Question: I really don't know how it is possible but I am checking two files for their MD5 hashes, so I can determine if they are the same or not.
The problem is that the local file (the file stored in the app bundle) gives the correct value and the one stored on online server is giving bad value. However, if I check the md5 of the online file in Terminal on Mac, or by some internet tool, it gives the correct value.
How is this possible?
This is basically what I am doing.
'''
NSData *currencyData = [NSData dataWithContentsOfURL:[NSURL URLWithString:@"http://www.iworldtip.com/appl/texts/files/CountryCurrency.plist"]];
NSData *localCurrencyData = [NSData dataWithContentsOfFile:[[NSBundle mainBundle] pathForResource:@"CountryCurrency" ofType:@"plist"]];
NSString *currencyDataHashValue = [currencyData md5];
NSString *localCurrencyDataHashValue = [localCurrencyData md5];
if (![currencyDataHashValue isEqual:localCurrencyDataHashValue]) {
NSLog(@"Saving new version of currency plist
%@ - %@", currencyDataHashValue, localCurrencyDataHashValue);
...
...
'''
Here is the output:

---
This is the md5 extension which I am using (found somewhere online):
.h file:
'''
@interface NSString (MyExtensions)
- (NSString *) md5;
@end
@interface NSData (MyExtensions)
- (NSString*)md5;
@end
'''
.m file:
'''
#import "md5Extension.h"
#import <CommonCrypto/CommonDigest.h>
@implementation NSString (MyExtensions)
- (NSString *) md5
{
const char *cStr = [self UTF8String];
unsigned char result[16];
CC_MD5( cStr, strlen(cStr), result ); // This is the md5 call
return [NSString stringWithFormat:
@"%02x%02x%02x%02x%02x%02x%02x%02x%02x%02x%02x%02x%02x%02x%02x%02x",
result[0], result[1], result[2], result[3],
result[4], result[5], result[6], result[7],
result[8], result[9], result[10], result[11],
result[12], result[13], result[14], result[15]
];
}
@end
@implementation NSData (MyExtensions)
- (NSString*)md5
{
unsigned char result[16];
CC_MD5( self.bytes, self.length, result ); // This is the md5 call
return [NSString stringWithFormat:
@"%02x%02x%02x%02x%02x%02x%02x%02x%02x%02x%02x%02x%02x%02x%02x%02x",
result[0], result[1], result[2], result[3],
result[4], result[5], result[6], result[7],
result[8], result[9], result[10], result[11],
result[12], result[13], result[14], result[15]
];
}
@end
'''
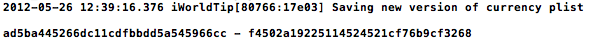
Answer: So, I found out where the problem was.
First thing is, that I am dumb. I was looking at the output and thought that the problem was the remote file, but the wrong hash was given by the local file!
Next thing is, that this was caused by a conversion which Xcode does automatically when compiling the project - it converts the XML Plist file to a Binary Plist file. Thus it has a different MD5 hash.
So the final solution was to convert those remote files to Binary Plists and everything works like a charm!
---
PS: I found a great tool for editing Plists - it is called <URL>.
It can do everything you can imagine with the Plists - converts them to binary and vice versa... (I know it can be done in Terminal by plutil, but this is a more convenient solution)